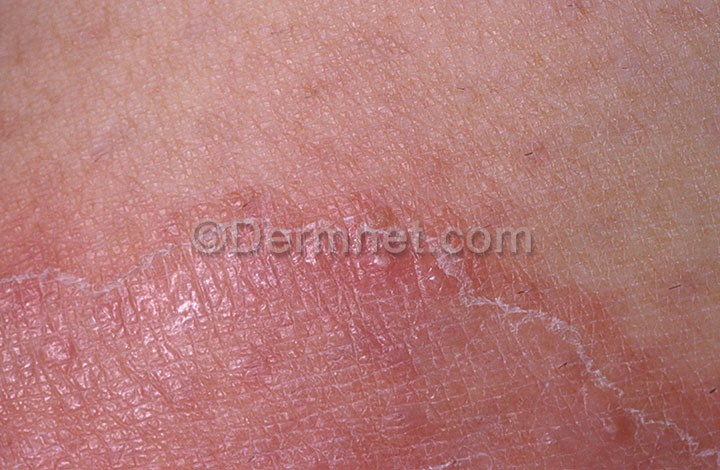
Disease: Tinea Ringworm Candidiasis and other Fungal Infections